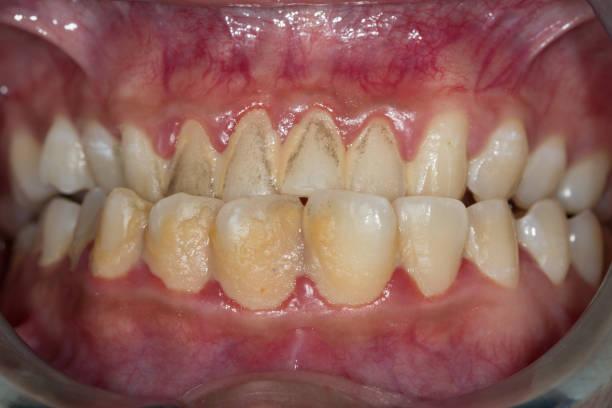
Condition: Calculus